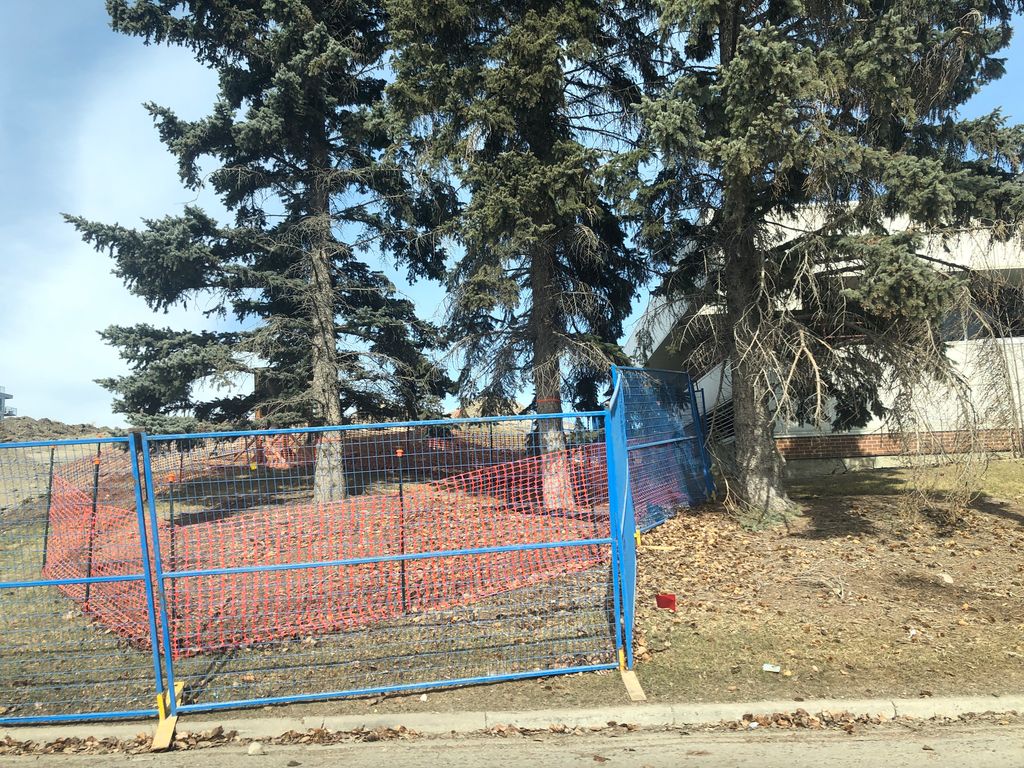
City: calgary